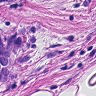
Metastatic tissue present: yes